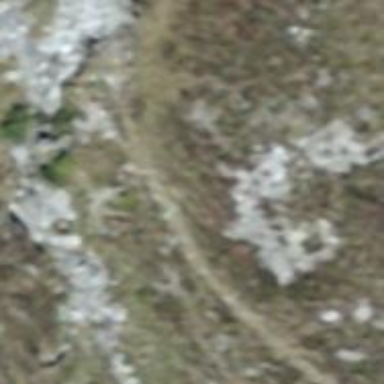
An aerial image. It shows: Path.